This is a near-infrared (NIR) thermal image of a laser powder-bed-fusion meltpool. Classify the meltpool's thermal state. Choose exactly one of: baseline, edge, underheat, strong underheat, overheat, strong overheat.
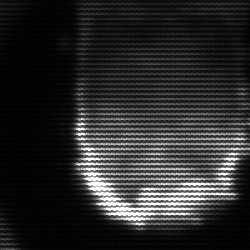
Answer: baseline